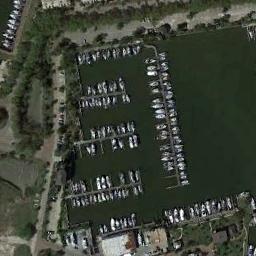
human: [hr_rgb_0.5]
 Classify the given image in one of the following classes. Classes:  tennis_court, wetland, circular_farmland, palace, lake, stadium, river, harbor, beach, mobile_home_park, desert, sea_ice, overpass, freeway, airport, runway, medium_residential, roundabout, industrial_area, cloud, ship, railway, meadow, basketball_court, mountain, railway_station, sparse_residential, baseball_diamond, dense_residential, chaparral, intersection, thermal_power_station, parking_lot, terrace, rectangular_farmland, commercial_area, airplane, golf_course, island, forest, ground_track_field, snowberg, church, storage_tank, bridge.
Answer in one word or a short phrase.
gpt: harbor